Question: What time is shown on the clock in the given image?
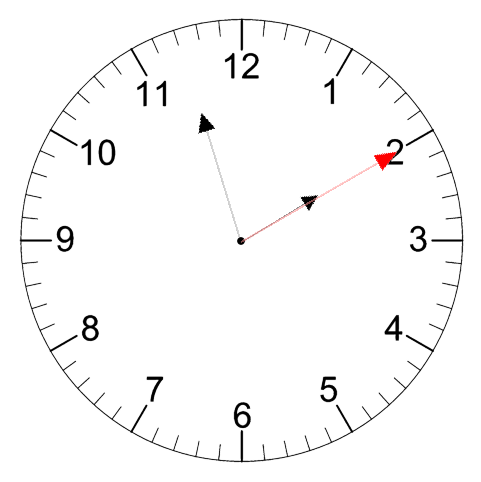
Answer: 01:57:10